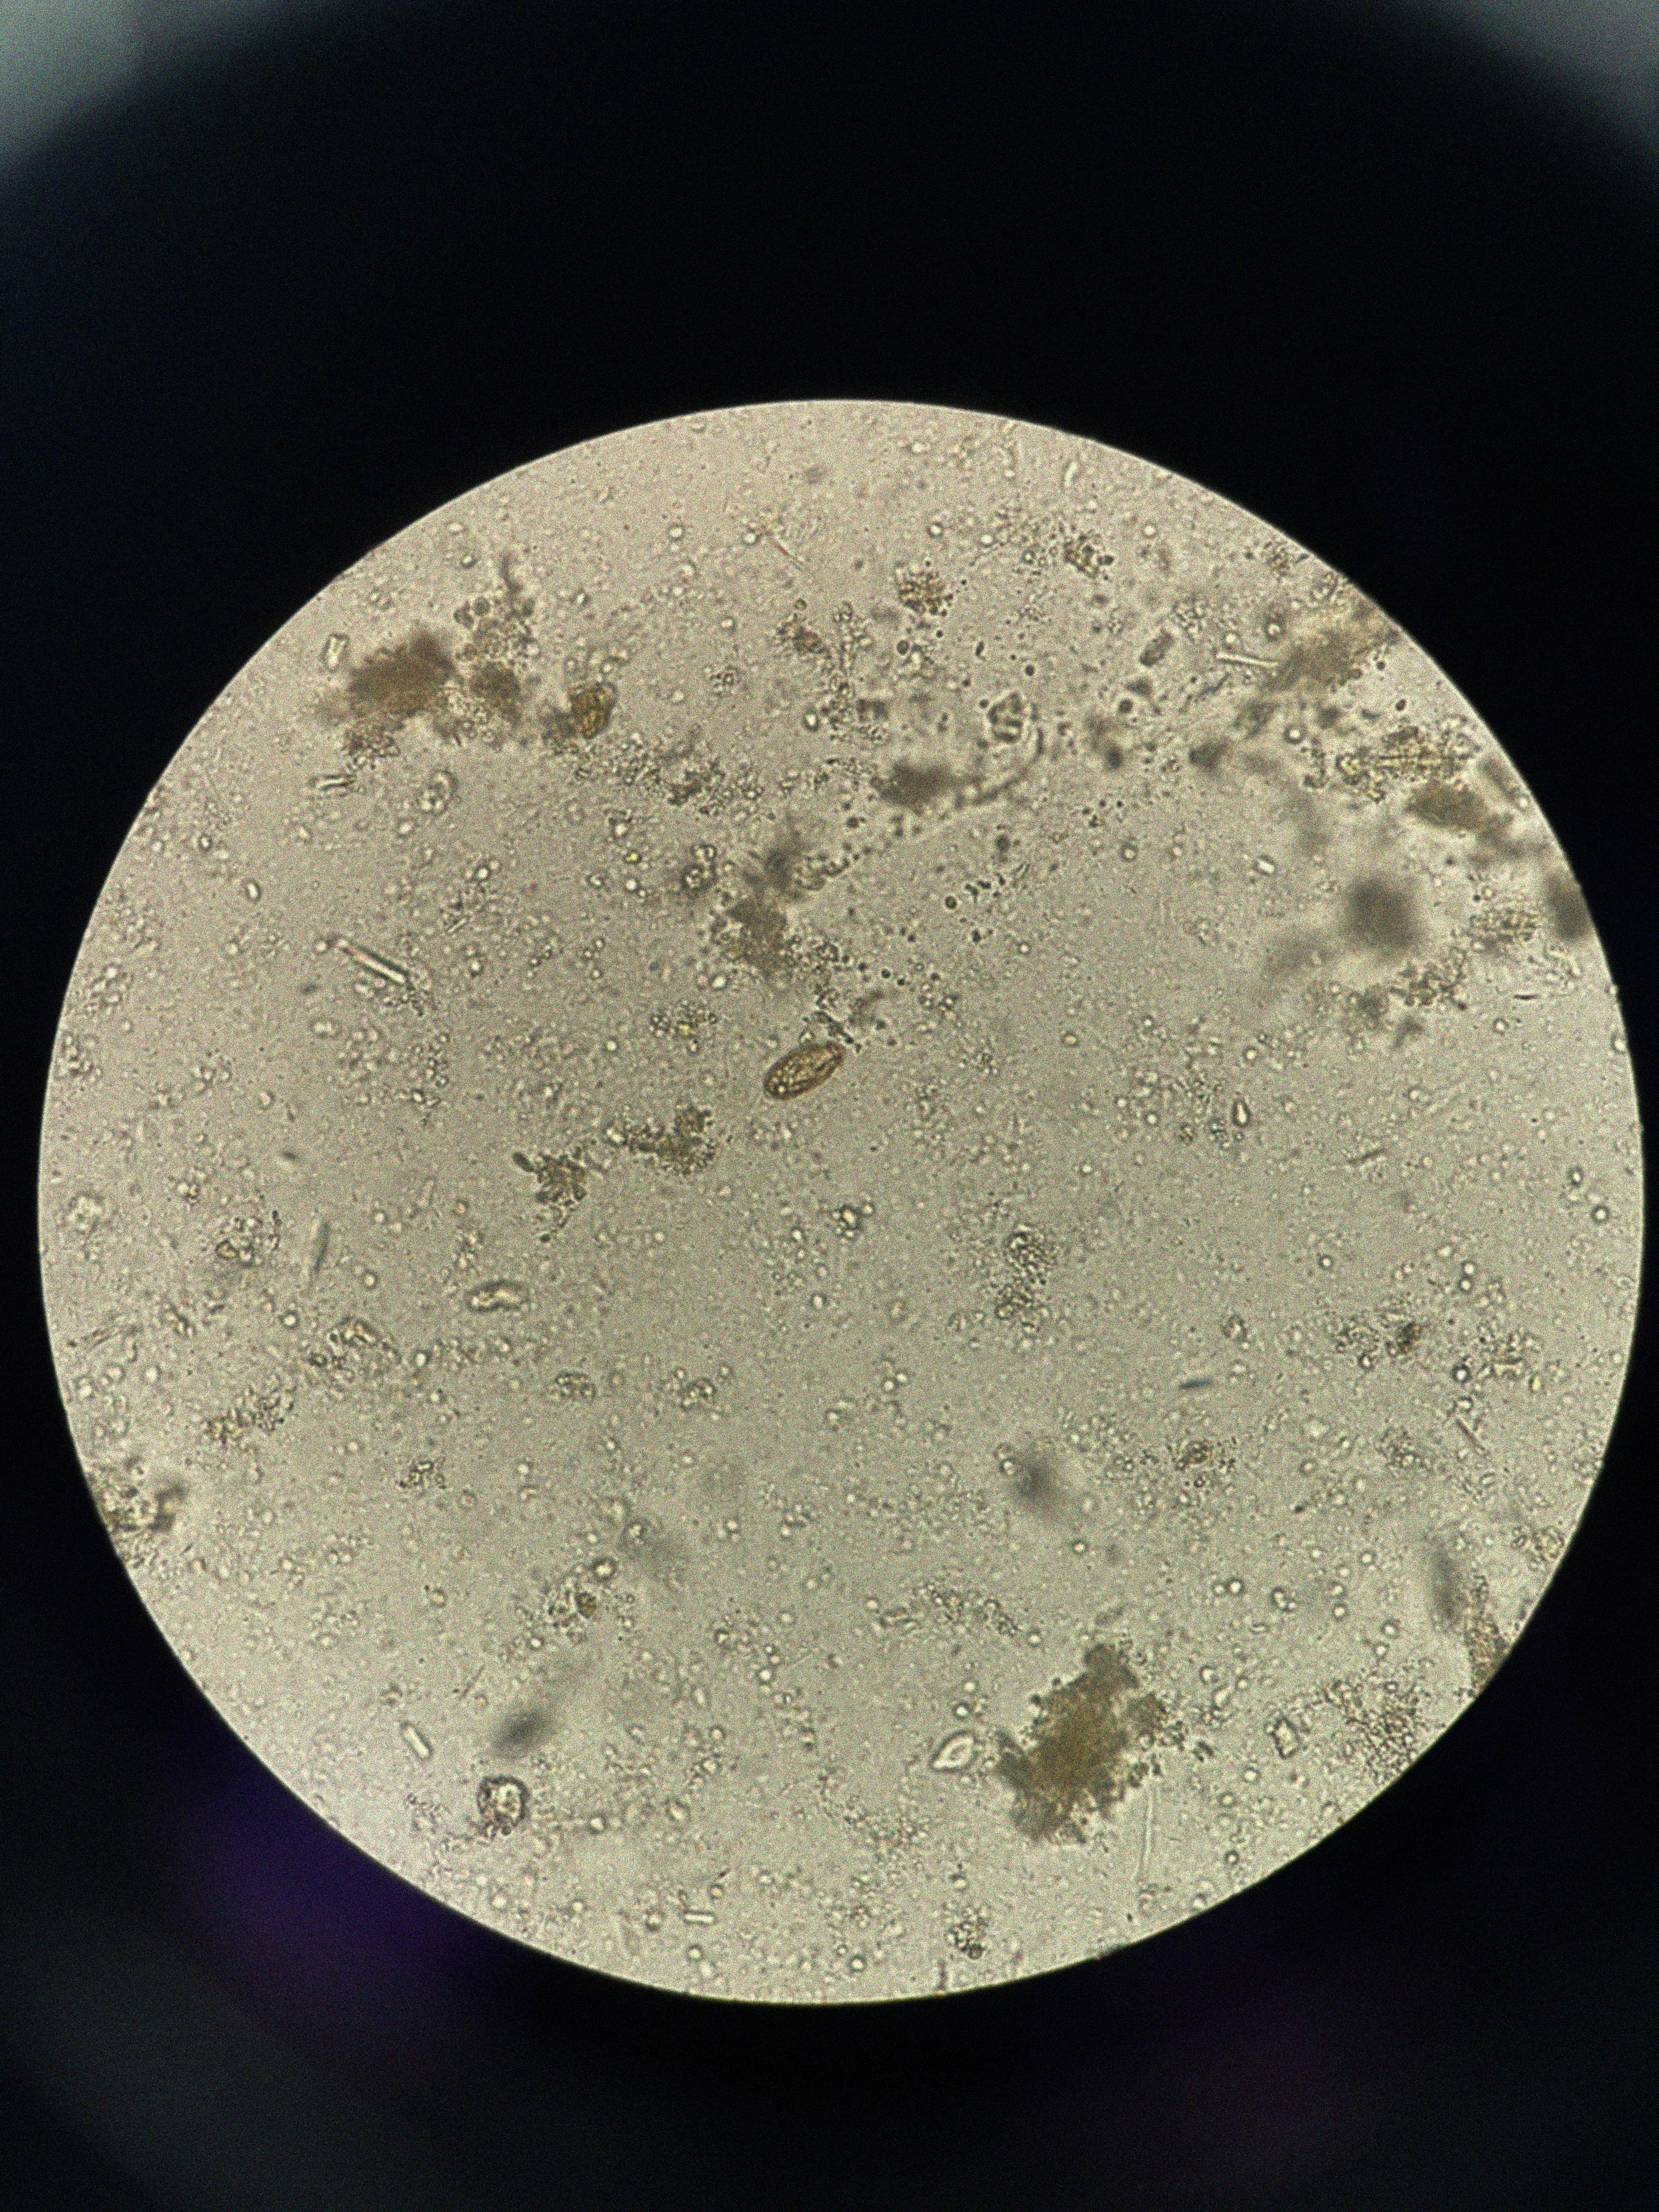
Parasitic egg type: Opisthorchis viverrine